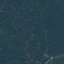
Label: Forest